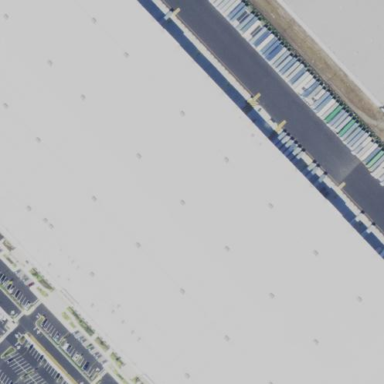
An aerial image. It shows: Warehouse that serves as post depot.